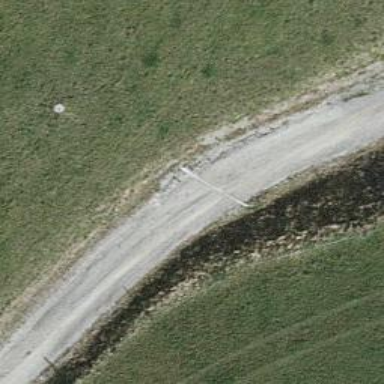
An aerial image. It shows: Service road with unpaved surface.